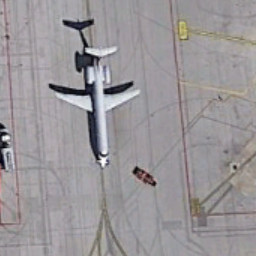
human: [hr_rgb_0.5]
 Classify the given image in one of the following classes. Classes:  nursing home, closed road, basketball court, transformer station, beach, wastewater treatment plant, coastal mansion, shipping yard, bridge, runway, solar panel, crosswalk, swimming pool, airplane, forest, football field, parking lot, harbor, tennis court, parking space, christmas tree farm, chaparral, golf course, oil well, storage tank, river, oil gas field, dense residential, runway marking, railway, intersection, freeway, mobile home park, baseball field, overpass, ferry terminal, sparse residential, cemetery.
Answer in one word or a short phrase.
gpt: airplane